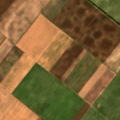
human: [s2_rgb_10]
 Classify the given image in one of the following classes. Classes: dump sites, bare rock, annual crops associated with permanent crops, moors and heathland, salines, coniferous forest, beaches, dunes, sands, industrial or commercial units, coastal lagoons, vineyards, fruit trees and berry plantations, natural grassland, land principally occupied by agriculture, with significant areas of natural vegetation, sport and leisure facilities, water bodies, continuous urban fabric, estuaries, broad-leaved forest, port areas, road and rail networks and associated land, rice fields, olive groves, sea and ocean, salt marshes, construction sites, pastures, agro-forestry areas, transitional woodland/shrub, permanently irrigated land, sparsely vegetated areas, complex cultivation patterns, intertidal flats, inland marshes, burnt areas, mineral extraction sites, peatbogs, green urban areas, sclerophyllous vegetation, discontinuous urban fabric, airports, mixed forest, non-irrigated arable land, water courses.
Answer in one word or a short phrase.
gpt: non-irrigated arable land